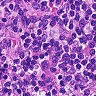
Metastatic tissue present: no